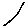
Label: line